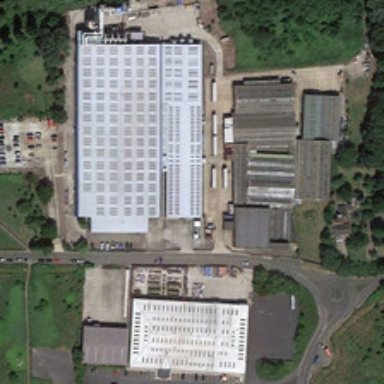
There are some buildings, trees, roads and grassland .